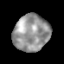
Tissue: lung
Cell type: Epithelial cells
Senescence score: 0.1939
Nuclear area (px): 1274
Mean DAPI intensity: 150.967